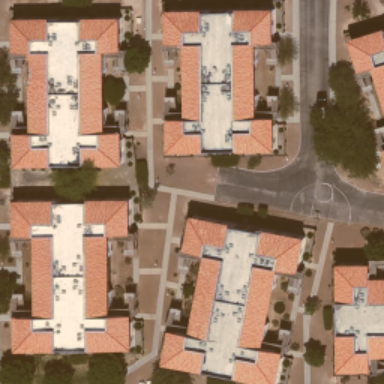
This is a dense residential area .